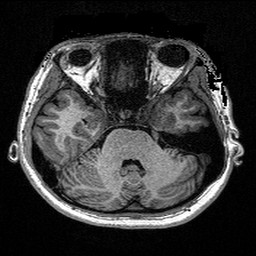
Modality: T1w
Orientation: coronal
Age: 24
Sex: female